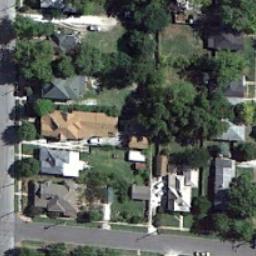
Label: residential